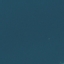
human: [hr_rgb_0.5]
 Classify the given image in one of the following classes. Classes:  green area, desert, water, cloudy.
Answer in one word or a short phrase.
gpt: water